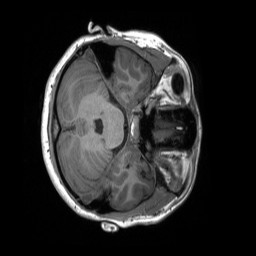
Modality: T1w
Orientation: axial
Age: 17
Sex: female
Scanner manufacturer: siemens
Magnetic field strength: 3 T
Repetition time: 2.3 s
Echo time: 0.00232 s